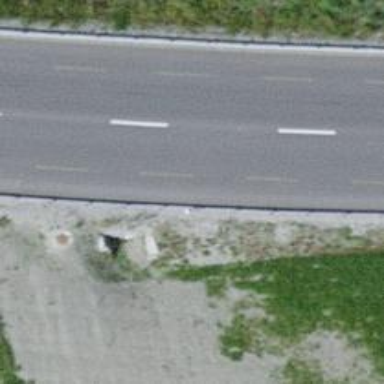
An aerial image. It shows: Asphalt road with primary highway designation. There is advisory cycle lane.